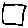
Label: square